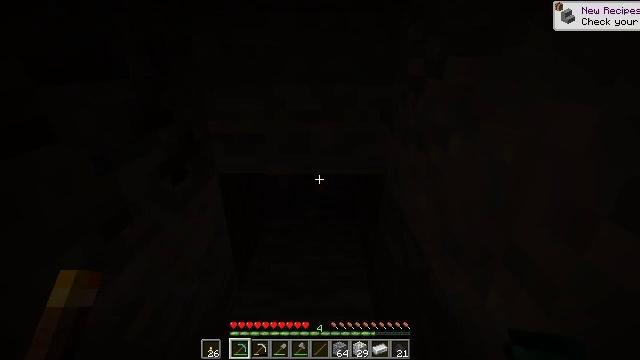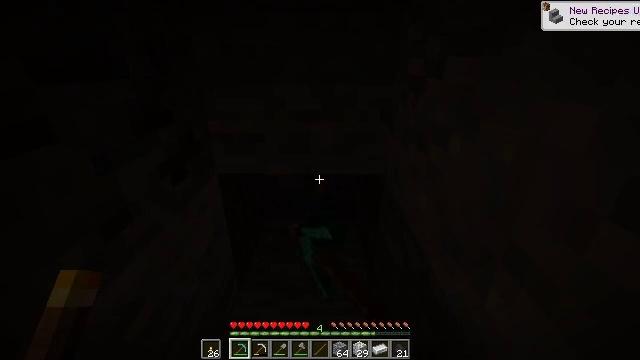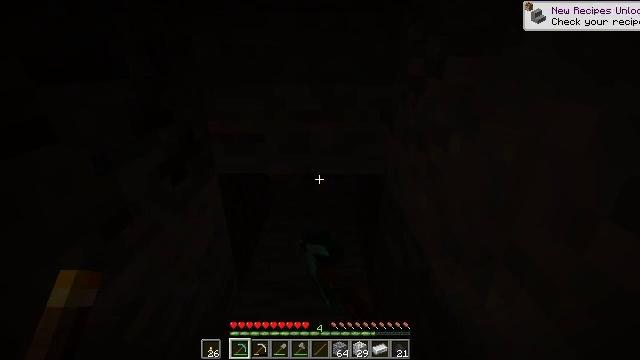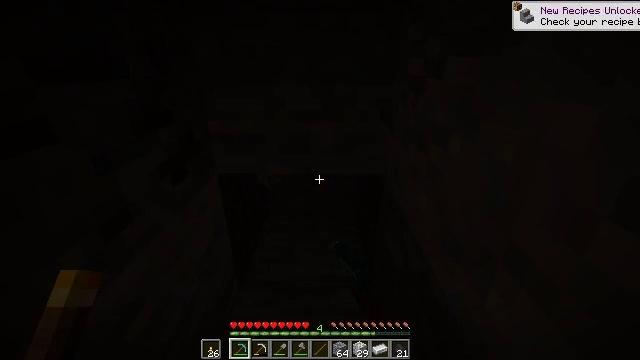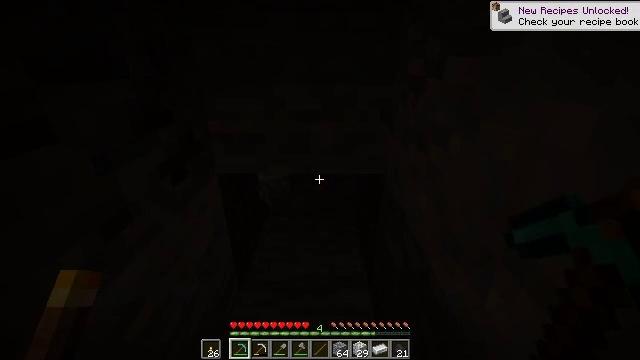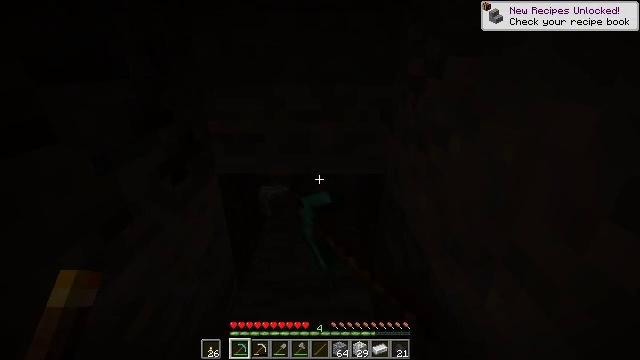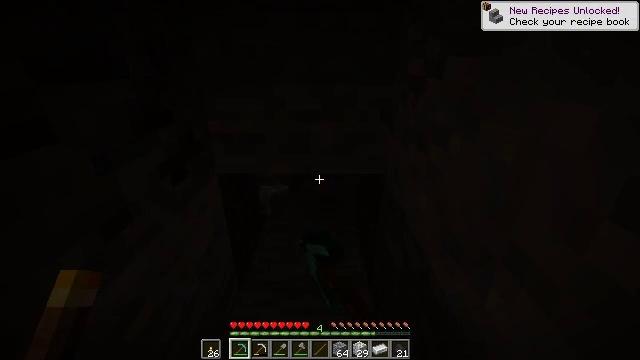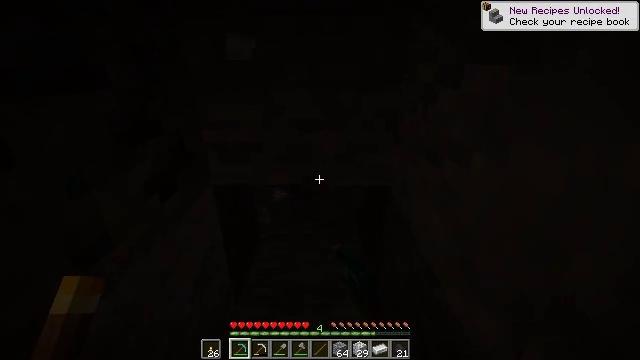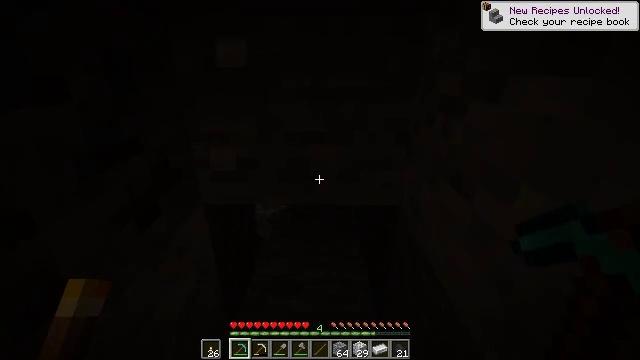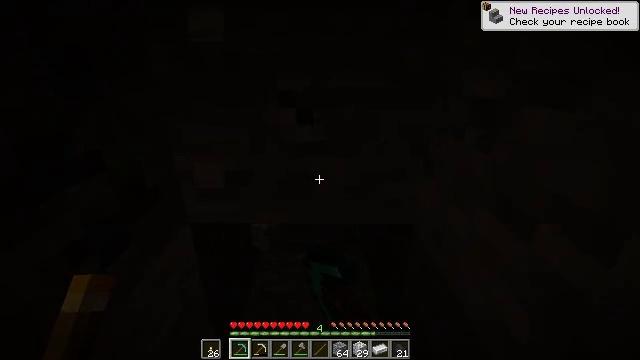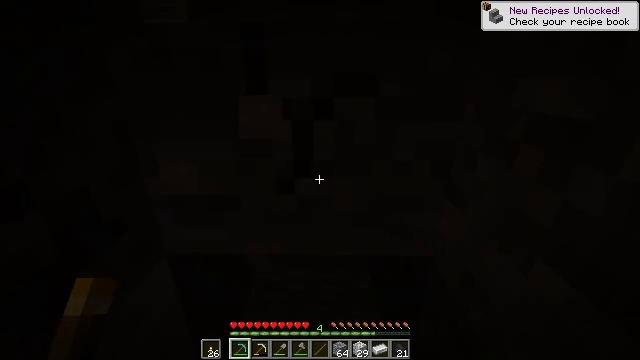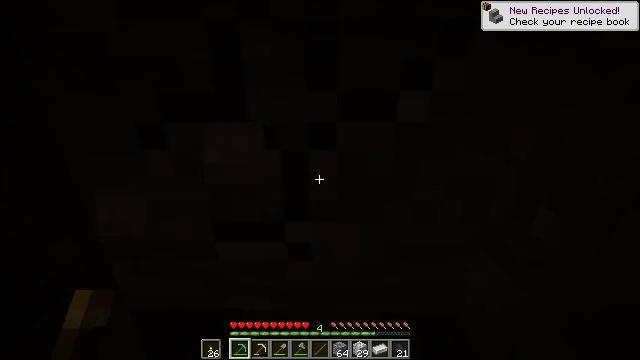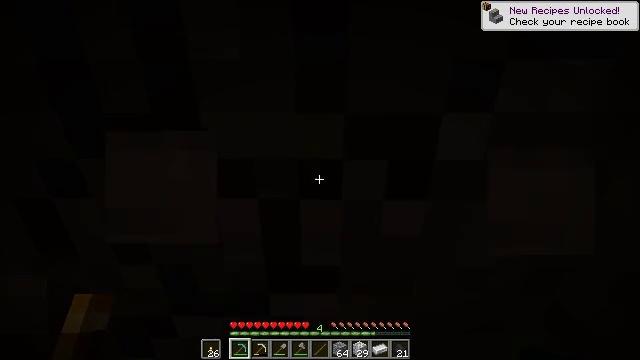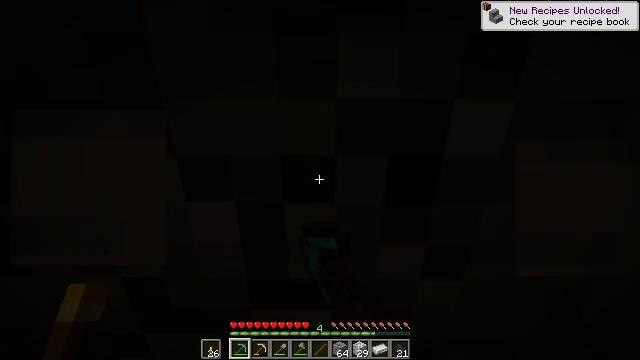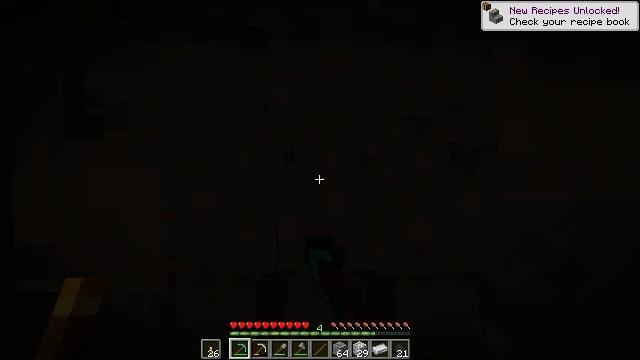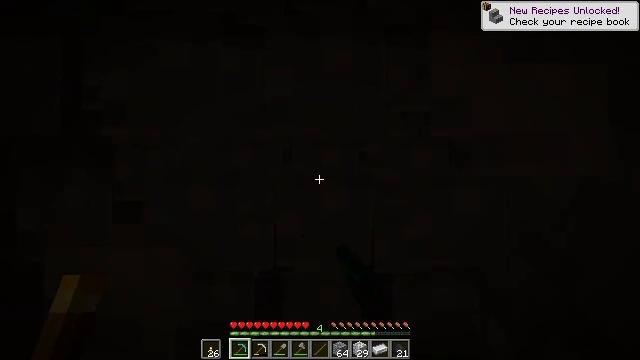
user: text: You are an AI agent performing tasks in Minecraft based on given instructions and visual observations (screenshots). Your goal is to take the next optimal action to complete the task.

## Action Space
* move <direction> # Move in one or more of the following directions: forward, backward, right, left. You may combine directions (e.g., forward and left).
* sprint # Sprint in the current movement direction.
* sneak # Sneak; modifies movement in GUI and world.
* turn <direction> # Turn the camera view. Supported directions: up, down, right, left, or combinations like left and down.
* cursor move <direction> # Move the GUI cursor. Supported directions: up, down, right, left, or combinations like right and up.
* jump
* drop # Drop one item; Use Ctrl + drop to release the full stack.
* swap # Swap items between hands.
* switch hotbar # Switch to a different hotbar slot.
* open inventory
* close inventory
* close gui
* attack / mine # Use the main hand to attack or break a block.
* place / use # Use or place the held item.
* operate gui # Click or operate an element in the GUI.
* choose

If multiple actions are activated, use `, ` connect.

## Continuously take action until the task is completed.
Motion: motion action
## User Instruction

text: Harvest stone in the caves.
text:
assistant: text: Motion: attack / mine
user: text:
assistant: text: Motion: attack / mine
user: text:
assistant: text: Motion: attack / mine
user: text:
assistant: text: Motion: attack / mine
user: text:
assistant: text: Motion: attack / mine
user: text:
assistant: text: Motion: move forward, attack / mine
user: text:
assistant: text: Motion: move forward, attack / mine
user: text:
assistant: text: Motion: move forward, turn up, attack / mine
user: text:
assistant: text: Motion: move forward, attack / mine
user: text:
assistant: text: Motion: move forward, attack / mine
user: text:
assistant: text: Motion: move forward, attack / mine
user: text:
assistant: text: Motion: attack / mine
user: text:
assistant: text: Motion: attack / mine
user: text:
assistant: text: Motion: attack / mine
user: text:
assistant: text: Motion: attack / mine
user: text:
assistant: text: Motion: attack / mine
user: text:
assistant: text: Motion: attack / mine
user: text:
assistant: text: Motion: attack / mine
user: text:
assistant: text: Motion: attack / mine
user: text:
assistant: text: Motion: attack / mine
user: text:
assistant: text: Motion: attack / mine
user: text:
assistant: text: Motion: attack / mine
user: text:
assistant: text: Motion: attack / mine
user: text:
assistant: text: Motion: attack / mine
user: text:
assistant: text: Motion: attack / mine
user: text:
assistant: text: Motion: attack / mine
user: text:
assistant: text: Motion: attack / mine
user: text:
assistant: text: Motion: attack / mine
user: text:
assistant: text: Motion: attack / mine
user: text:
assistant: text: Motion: attack / mine